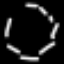
Label: octagon